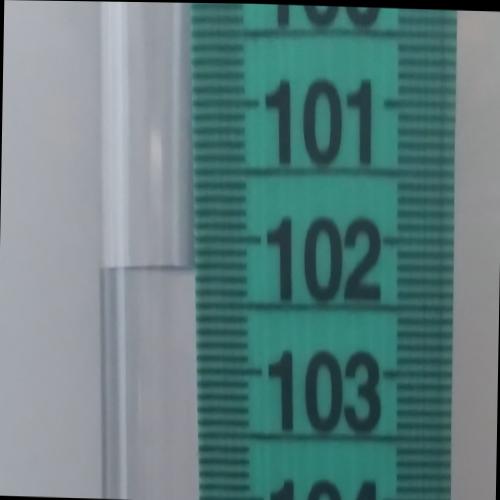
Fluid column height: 102.2 cm